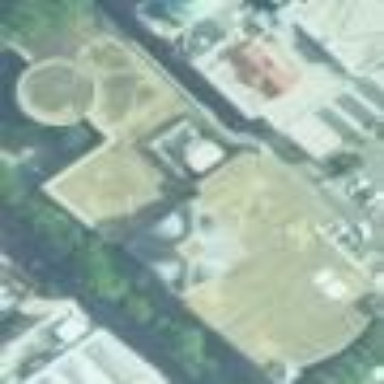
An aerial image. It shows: Library building.